Question: I imported a table like this:

I need to get the european country with more total cases.
How do i filter only the rows where continent="Europe" and get the row with max(total_cases)?
Thank you
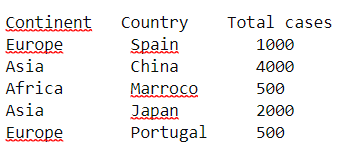
Answer: You can use :
'''
library(dplyr)
result <- df %>%
filter(Continent == 'Europe') %>%
filter(Total_cases == max(Total_cases, na.rm = TRUE))
'''
Or in base R :
'''
result <- subset(subset(df, Continent == 'Europe'),
Total_cases == max(Total_cases, na.rm = TRUE))
'''